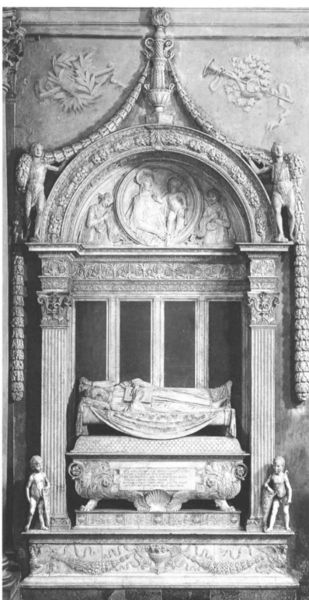
Titel: Grabmal für Carlo Marsuppini
Künstler: Desiderio da Settignano
Standort: Florenz, S. Croce (EU - I - Toskana)
Schlagwörter: blätter, licht, säulen, tuch, ornament, barock, leiche, stein, kirche, figur, kreis, engel, skulptur, relief, schrift, bogen, pilaster, figuren, rundbogen, nische, girlanden, sarg, grab, muschel, posaune, putten, grabmal, grablege, sakropharg, reliquienschrein, scahtten, skrp